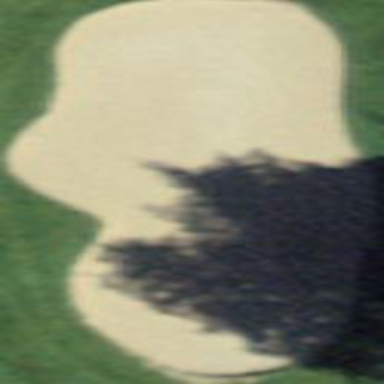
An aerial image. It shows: Sand bunker on golf course.